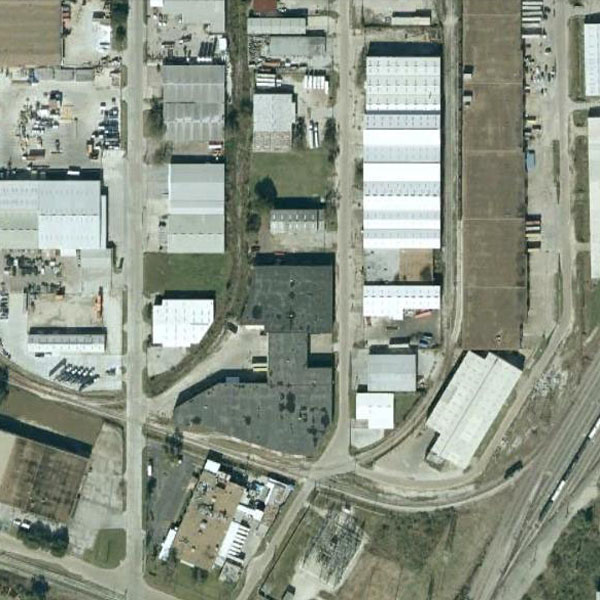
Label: Industrial